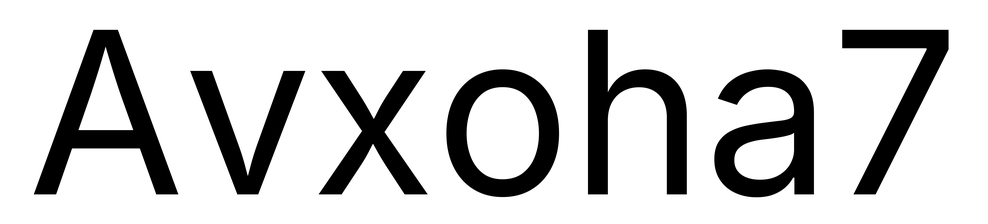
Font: Inter_Regular